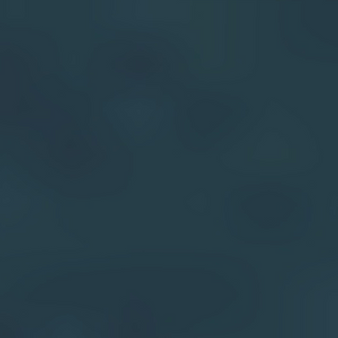
Label: other